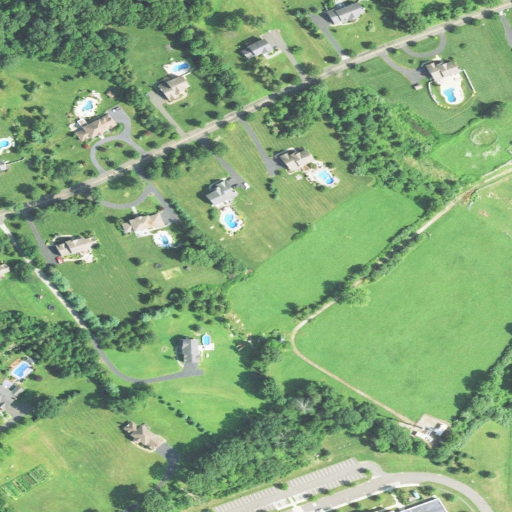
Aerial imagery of mountain in Connecticut named Rockhouse Hill containing pasture, open development, deciduous forest, low intensity development, medium intensity development, shrub, mixed forest, grassland, and high intensity development